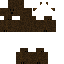
A female skeleton skin with dark skin, wearing brown bald dressed in a black hoodie and brown pants, featuring a closed mouth.